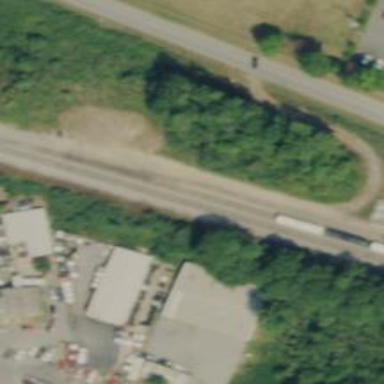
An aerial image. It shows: Rail spur service.